Interaction volume radius: 5 \u00c5
Interaction volume height: 10 \u00c5
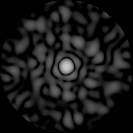
Disorder parameter: 0.8528